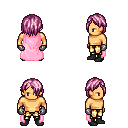
a pixel art fantasy rpg character, male body template, human, tanned skin, pink cape, gold greaves, pink bangs hairstyle, metal gloves, black shoes, four views (front, back, left, right), 2x2 character sprite sheet, small pixel art, hard edges, no anti-aliasing